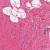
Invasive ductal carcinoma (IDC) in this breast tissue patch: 0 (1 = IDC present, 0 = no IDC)